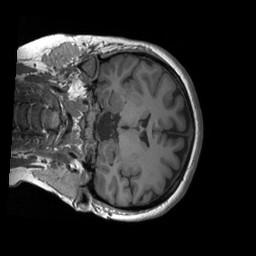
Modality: T1w
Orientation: coronal
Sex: female
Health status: ill
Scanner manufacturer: siemens
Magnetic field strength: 3 T
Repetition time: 1.66 s
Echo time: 0.00254 s